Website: macys
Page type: cross-sells
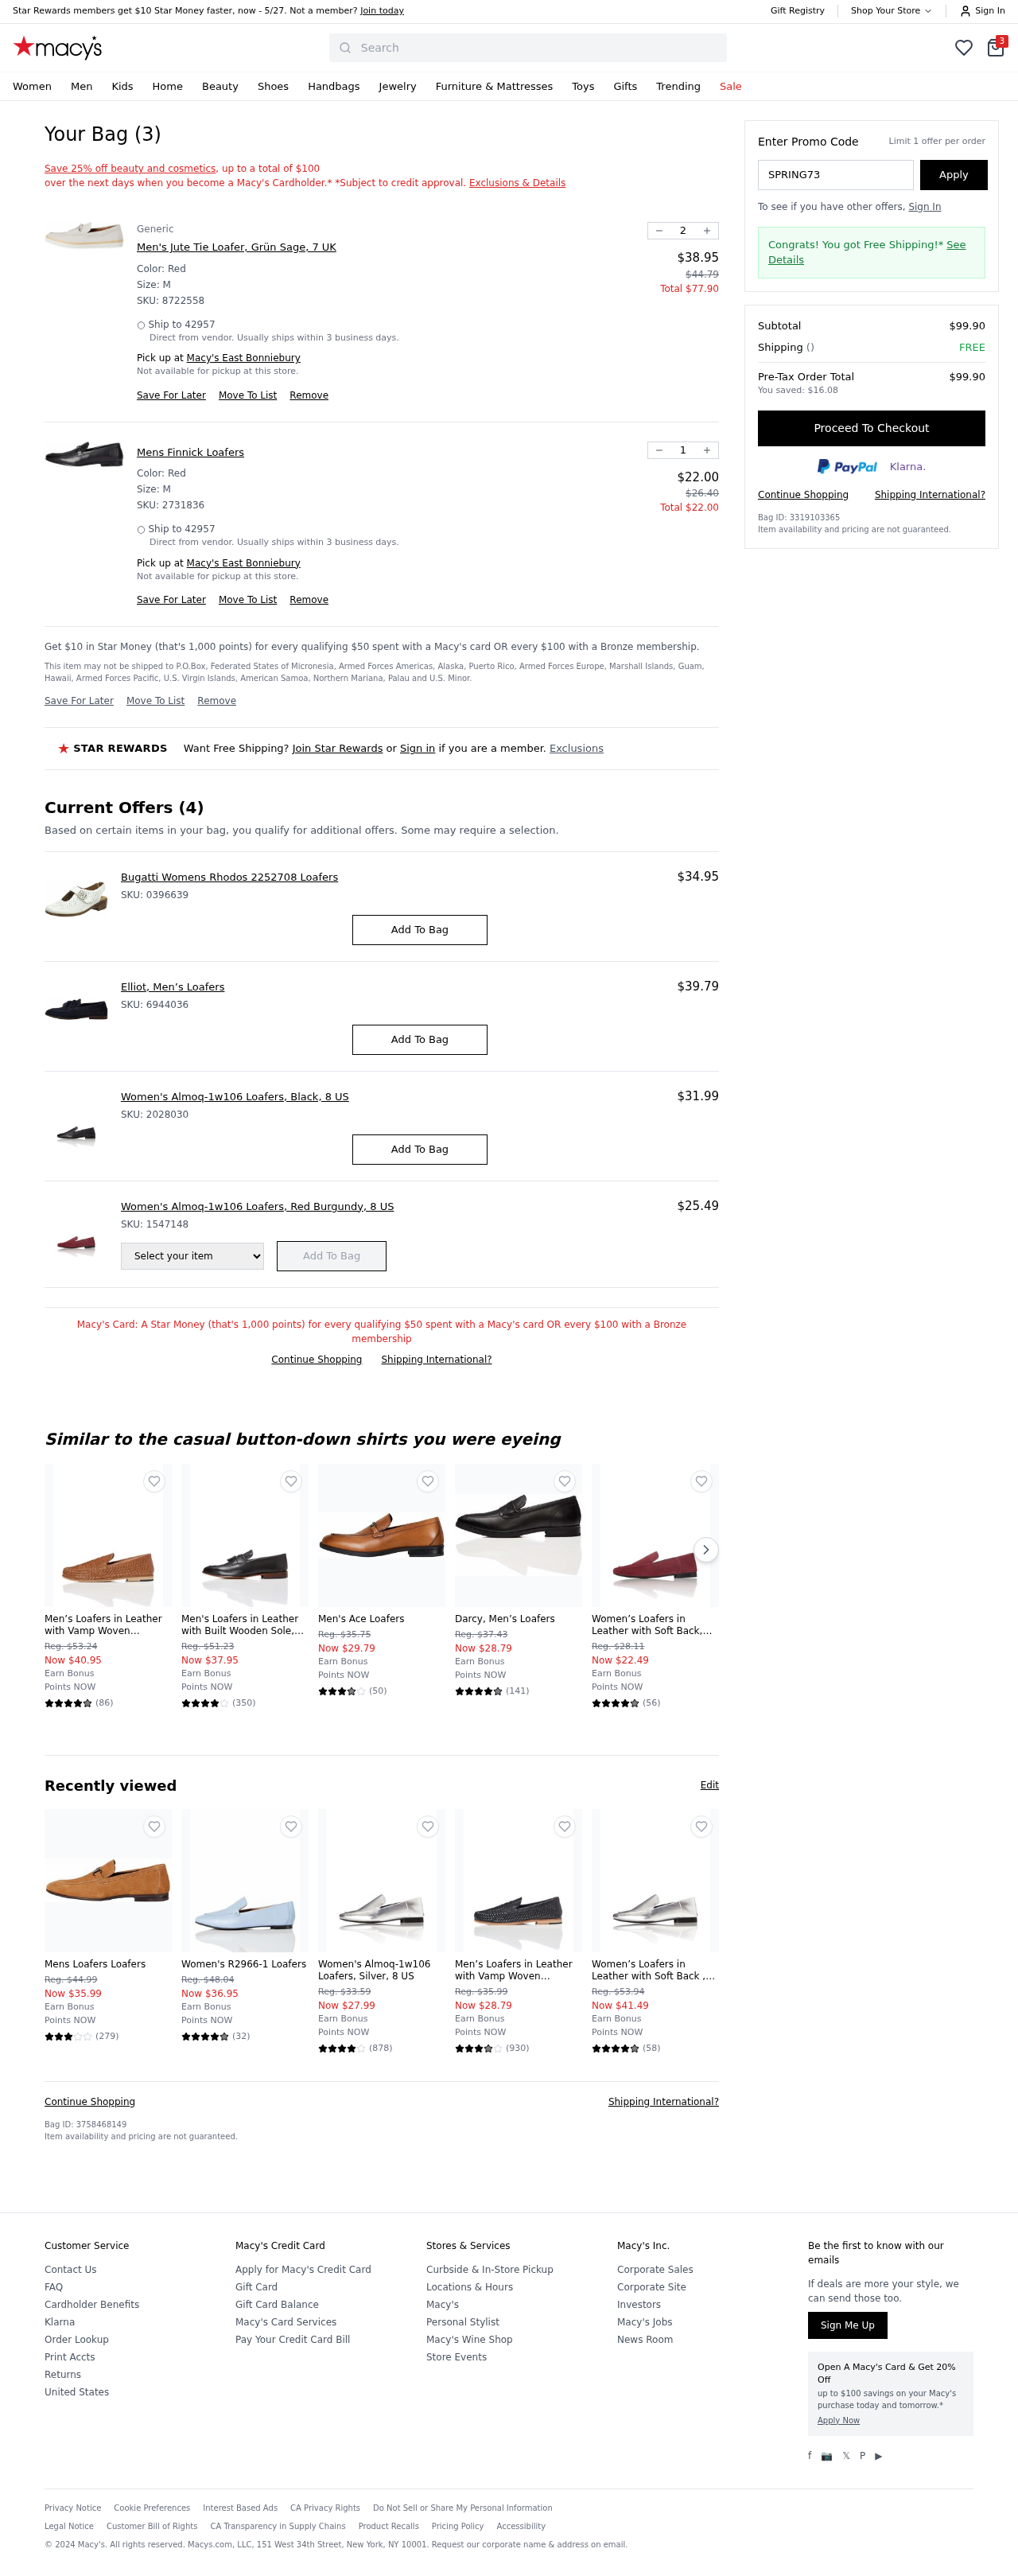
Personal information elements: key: PII_CITY
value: East Bonniebury
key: PII_POSTCODE
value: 42957
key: PII_PROMO_CODE
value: SPRING73
Product elements: key: PRODUCT10_NAME
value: Mens Loafers Loafers
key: PRODUCT10_NUM_RATINGS
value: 279
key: PRODUCT10_PRICE
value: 35.99
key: PRODUCT10_RATING
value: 3.2
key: PRODUCT11_NAME
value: Women's R2966-1 Loafers
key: PRODUCT11_NUM_RATINGS
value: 32
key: PRODUCT11_PRICE
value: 36.95
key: PRODUCT11_RATING
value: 4.8
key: PRODUCT12_NAME
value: Women's Almoq-1w106 Loafers, Silver, 8 US
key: PRODUCT12_NUM_RATINGS
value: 878
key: PRODUCT12_PRICE
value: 27.99
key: PRODUCT12_RATING
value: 4.3
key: PRODUCT13_NAME
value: Men’s Loafers in Leather with Vamp Woven Embellishment, Black (Black), 10.5 UK
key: PRODUCT13_NUM_RATINGS
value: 930
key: PRODUCT13_PRICE
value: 28.79
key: PRODUCT13_RATING
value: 3.9
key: PRODUCT14_NAME
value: Women’s Loafers in Leather with Soft Back , Silver , 7 UK ,ALMOQ-1W1-06
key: PRODUCT14_NUM_RATINGS
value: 58
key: PRODUCT14_PRICE
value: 41.49
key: PRODUCT14_RATING
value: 4.5
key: PRODUCT15_NAME
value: Bugatti Womens Rhodos 2252708 Loafers
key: PRODUCT15_PRICE
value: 34.95
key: PRODUCT16_NAME
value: Women's Almoq-1w106 Loafers, Black, 8 US
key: PRODUCT16_PRICE
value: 31.99
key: PRODUCT1_BRAND
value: Generic
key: PRODUCT1_NAME
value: Men's Jute Tie Loafer, Grün Sage, 7 UK
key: PRODUCT1_PRICE
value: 38.95
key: PRODUCT1_QUANTITY
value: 2
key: PRODUCT2_NAME
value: Mens Finnick Loafers
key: PRODUCT2_PRICE
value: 22
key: PRODUCT2_QUANTITY
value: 1
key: PRODUCT3_NAME
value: Elliot, Men’s Loafers
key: PRODUCT3_PRICE
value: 39.79
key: PRODUCT4_NAME
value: Women's Almoq-1w106 Loafers, Red Burgundy, 8 US
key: PRODUCT4_PRICE
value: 25.49
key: PRODUCT5_NAME
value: Men’s Loafers in Leather with Vamp Woven Embellishment, Brown (Tan), 7 UK
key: PRODUCT5_NUM_RATINGS
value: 86
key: PRODUCT5_PRICE
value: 40.95
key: PRODUCT5_RATING
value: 4.5
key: PRODUCT6_NAME
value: Men's Loafers in Leather with Built Wooden Sole, Black (Black), 10.5 UK
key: PRODUCT6_NUM_RATINGS
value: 350
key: PRODUCT6_PRICE
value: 37.95
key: PRODUCT6_RATING
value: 4.3
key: PRODUCT7_NAME
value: Men's Ace Loafers
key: PRODUCT7_NUM_RATINGS
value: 50
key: PRODUCT7_PRICE
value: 29.79
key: PRODUCT7_RATING
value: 3.6
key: PRODUCT8_NAME
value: Darcy, Men’s Loafers
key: PRODUCT8_NUM_RATINGS
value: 141
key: PRODUCT8_PRICE
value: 28.79
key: PRODUCT8_RATING
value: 4.6
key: PRODUCT9_NAME
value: Women’s Loafers in Leather with Soft Back, Red (Burgundy), 5 UK,ALMOQ-1W1-06
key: PRODUCT9_NUM_RATINGS
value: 56
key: PRODUCT9_PRICE
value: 22.49
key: PRODUCT9_RATING
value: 4.9
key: PRODUCT1_SKU
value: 8722558
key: PRODUCT1_ORIGINAL_PRICE
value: $44.79
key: PRODUCT1_TOTAL
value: $77.90
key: PRODUCT2_SKU
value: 2731836
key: PRODUCT2_ORIGINAL_PRICE
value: $26.40
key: PRODUCT2_TOTAL
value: $22.00
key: PRODUCT15_SKU
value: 0396639
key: PRODUCT3_SKU
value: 6944036
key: PRODUCT16_SKU
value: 2028030
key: PRODUCT4_SKU
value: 1547148
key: PRODUCT5_ORIGINAL_PRICE
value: Reg. $53.24
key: PRODUCT6_ORIGINAL_PRICE
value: Reg. $51.23
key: PRODUCT7_ORIGINAL_PRICE
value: Reg. $35.75
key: PRODUCT8_ORIGINAL_PRICE
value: Reg. $37.43
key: PRODUCT9_ORIGINAL_PRICE
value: Reg. $28.11
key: PRODUCT10_ORIGINAL_PRICE
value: Reg. $44.99
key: PRODUCT11_ORIGINAL_PRICE
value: Reg. $48.04
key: PRODUCT12_ORIGINAL_PRICE
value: Reg. $33.59
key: PRODUCT13_ORIGINAL_PRICE
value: Reg. $35.99
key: PRODUCT14_ORIGINAL_PRICE
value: Reg. $53.94
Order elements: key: ORDER_NUM_ITEMS
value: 3
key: ORDER_SUBTOTAL
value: $99.90
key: ORDER_TOTAL
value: $99.90
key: ORDER_SAVINGS
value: $16.08
Search elements: key: HEADER_SEARCH
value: Search